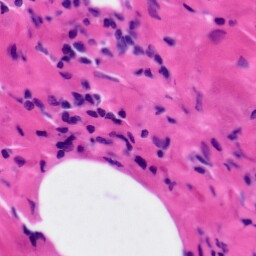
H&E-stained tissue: Tonsil